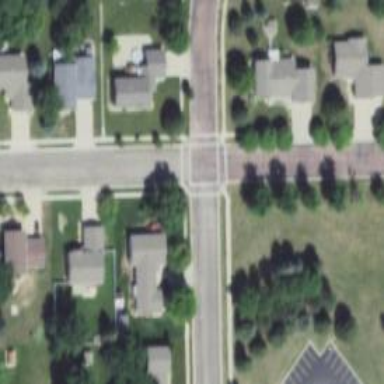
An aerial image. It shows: Uncontrolled road crossing.